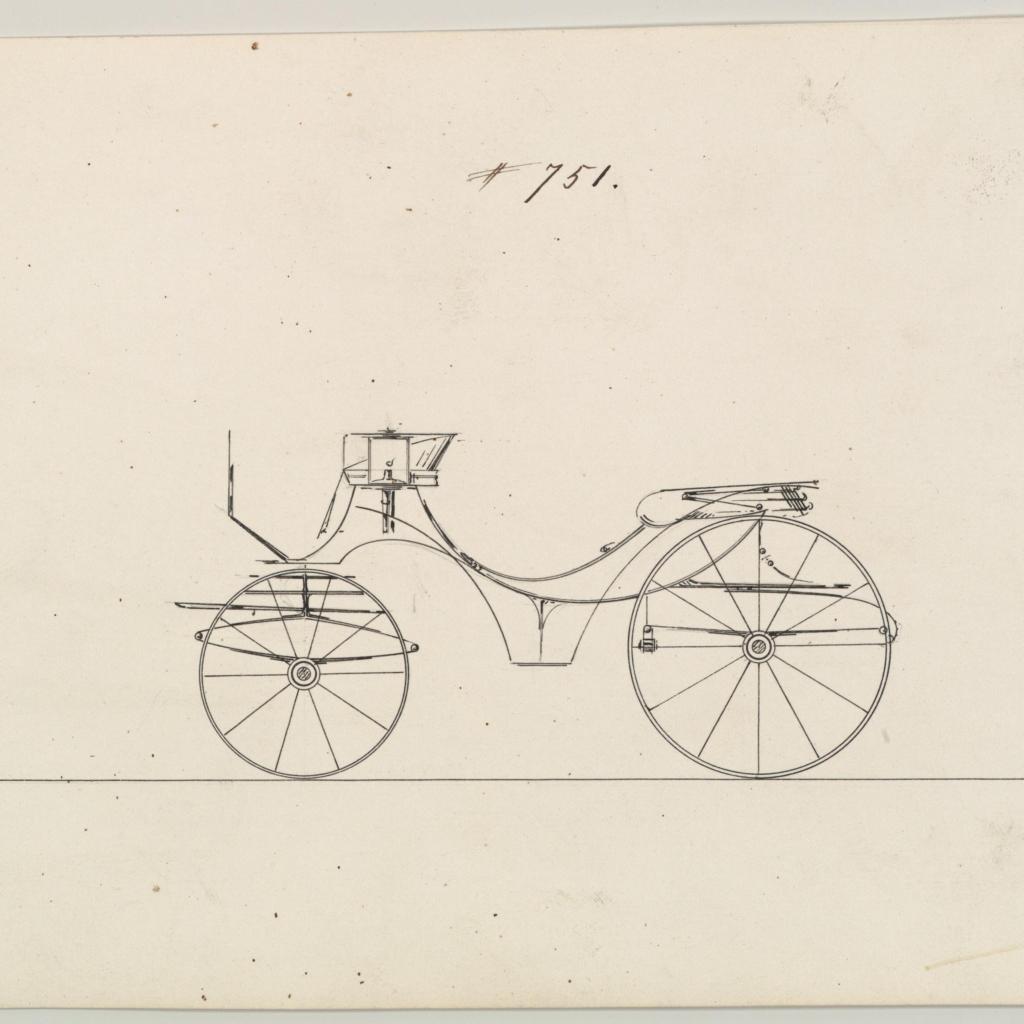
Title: Cabriolet #751
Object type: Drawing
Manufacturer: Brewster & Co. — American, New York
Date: ca. 1870
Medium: Pen and black ink, graphite on verso
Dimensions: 5 3/4 x 9 in. (14.6 x 22.9 cm)
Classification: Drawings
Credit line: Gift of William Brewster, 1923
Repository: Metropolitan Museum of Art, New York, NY